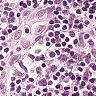
Metastatic tissue present: no